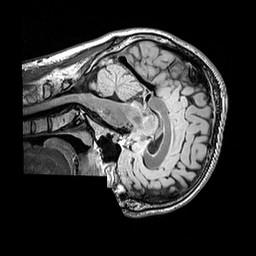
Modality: FLAIR
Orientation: sagittal
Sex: male
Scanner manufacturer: siemens
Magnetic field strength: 3 T
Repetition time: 5 s
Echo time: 0.395 s